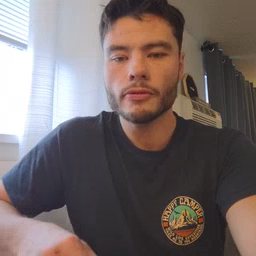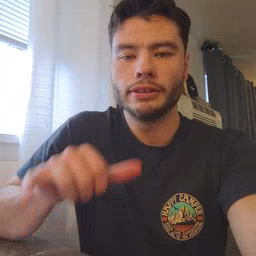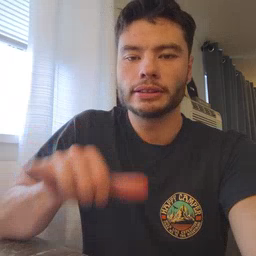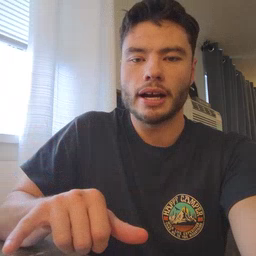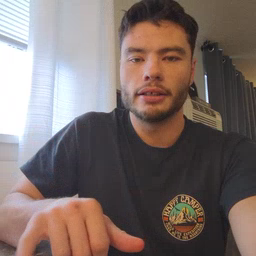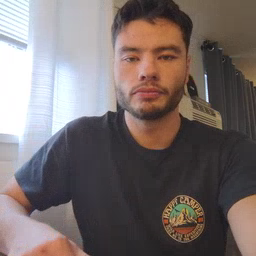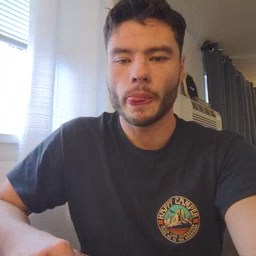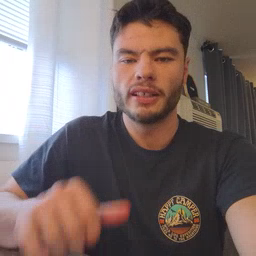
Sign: stay